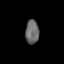
Tissue: lung
Cell type: Pericytes
Senescence score: 0.5694
Nuclear area (px): 313
Mean DAPI intensity: 106.316